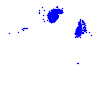
Particle: electron